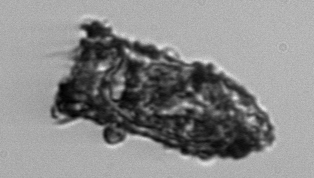
Label: Tintinnopsis